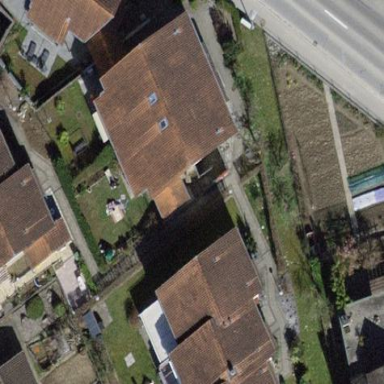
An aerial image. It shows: Building with tiled roof.